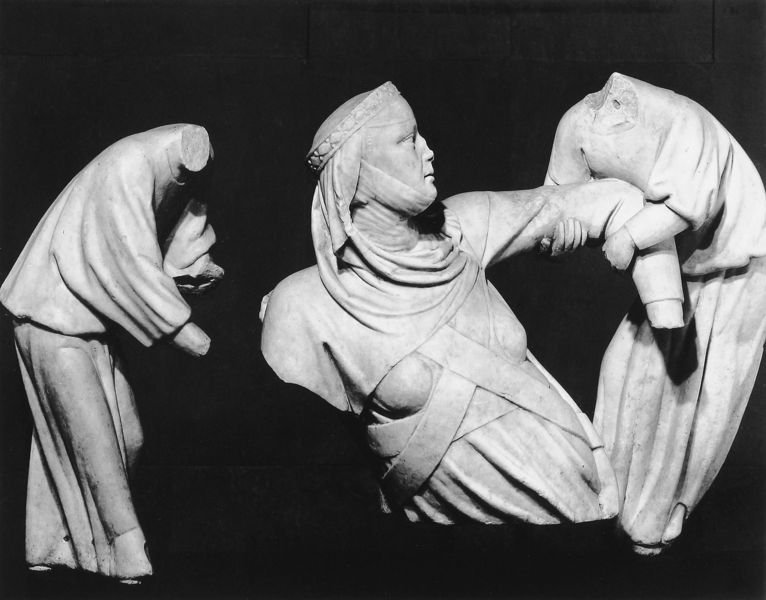
Titel: Figuren vom Grabmal der Margarete von Brabant
Künstler: Giovanni Pisano
Institution: Genua, Museo di S. Agostino
Schlagwörter: hand, kopf, schatten, umhang, weiß, brust, busen, frau, hut, hüte, kleid, kopfbedeckungen, marmor, schwarz, gürtel, schleier, tuch, mütze, mützen, arm, falten, geköpft, gesicht, halten, kleidung, stein, hände, figur, gewänder, krone, skulptur, statue, kopfbedeckung, ziehen, figuren, weib, kopftuch, faltenwurf, plastik, foto, antike, torso, skulpturen, antik, königin, kopflos, beschädigt, verneigung